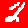
Digit: 2